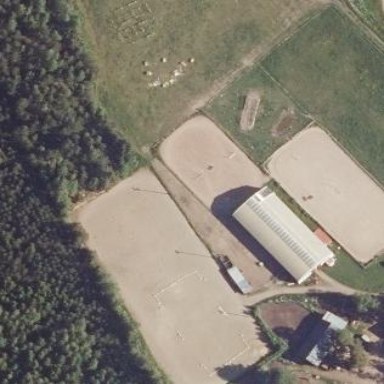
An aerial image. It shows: Equestrian pitch used for leisure and sports activities.